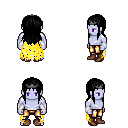
a pixel art fantasy rpg character, male body template, dark elf, purple skin, yellow tattered cape, gold greaves, black unkempt hairstyle, iron tiara, white cloth bracers, brown shoes, four views (front, back, left, right), 2x2 character sprite sheet, small pixel art, hard edges, no anti-aliasing